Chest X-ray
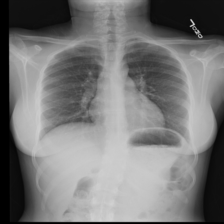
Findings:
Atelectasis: negative
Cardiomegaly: negative
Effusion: negative
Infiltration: negative
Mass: negative
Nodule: negative
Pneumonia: negative
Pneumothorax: negative
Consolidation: negative
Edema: negative
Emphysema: negative
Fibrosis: negative
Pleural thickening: negative
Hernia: negative